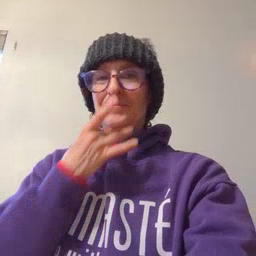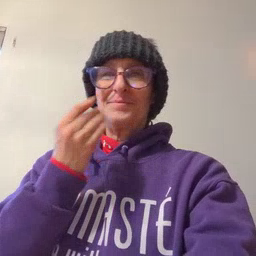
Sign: lamp